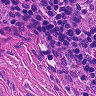
Metastatic tissue present: no